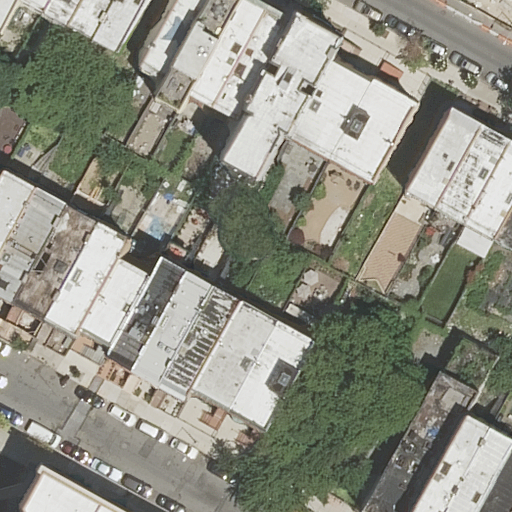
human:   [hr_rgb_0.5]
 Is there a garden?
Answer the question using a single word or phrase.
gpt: yes

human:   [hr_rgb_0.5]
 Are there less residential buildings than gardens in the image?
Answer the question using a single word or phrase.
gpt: no

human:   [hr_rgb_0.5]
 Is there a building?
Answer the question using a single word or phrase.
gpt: yes

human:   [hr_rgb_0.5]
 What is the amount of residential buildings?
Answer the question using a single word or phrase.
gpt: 32

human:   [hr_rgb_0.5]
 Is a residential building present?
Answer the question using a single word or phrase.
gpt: yes

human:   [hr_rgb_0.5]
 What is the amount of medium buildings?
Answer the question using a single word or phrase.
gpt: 20

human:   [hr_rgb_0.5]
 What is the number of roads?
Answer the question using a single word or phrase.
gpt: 2

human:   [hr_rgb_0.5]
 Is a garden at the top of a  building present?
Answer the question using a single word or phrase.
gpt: no

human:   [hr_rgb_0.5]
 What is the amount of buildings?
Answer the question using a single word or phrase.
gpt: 32

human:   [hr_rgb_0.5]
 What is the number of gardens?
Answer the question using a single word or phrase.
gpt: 1

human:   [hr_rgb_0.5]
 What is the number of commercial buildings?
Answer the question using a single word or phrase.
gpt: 0

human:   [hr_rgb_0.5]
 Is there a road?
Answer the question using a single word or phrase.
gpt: yes

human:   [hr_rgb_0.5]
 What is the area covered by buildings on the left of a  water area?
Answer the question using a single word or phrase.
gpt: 0m2

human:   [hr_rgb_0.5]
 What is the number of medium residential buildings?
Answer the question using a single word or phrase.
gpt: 20

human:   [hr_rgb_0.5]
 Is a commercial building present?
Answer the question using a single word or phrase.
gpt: no

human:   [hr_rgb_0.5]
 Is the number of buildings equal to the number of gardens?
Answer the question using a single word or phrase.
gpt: no

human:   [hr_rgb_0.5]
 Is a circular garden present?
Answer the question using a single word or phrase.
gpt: no

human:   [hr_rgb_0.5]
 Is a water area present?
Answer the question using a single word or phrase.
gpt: no

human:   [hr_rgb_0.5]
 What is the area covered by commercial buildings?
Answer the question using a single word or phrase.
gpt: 0m2

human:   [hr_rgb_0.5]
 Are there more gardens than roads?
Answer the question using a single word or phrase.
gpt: no

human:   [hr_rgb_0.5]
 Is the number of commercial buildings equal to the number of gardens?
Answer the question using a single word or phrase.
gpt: no

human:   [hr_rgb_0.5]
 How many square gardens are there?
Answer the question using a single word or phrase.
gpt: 0

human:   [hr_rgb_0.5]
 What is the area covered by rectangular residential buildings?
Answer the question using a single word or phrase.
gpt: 2908m2

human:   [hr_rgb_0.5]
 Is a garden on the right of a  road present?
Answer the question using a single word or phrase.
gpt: yes

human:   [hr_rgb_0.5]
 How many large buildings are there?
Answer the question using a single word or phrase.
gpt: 0

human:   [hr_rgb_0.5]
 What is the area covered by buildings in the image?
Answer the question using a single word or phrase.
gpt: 3658m2

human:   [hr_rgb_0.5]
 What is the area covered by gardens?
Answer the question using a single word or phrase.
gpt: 974m2

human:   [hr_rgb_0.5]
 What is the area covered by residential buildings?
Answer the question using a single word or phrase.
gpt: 3658m2

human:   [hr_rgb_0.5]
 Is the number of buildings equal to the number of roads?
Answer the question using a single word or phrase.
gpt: no

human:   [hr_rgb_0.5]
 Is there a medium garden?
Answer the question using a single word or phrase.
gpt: no

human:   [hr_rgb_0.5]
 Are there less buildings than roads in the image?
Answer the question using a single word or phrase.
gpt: no

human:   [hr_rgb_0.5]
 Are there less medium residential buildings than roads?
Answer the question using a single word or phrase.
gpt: no

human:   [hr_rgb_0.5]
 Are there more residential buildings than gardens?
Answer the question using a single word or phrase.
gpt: yes

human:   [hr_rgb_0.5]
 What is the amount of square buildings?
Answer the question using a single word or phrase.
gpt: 0

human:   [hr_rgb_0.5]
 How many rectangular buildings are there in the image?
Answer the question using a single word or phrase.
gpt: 29

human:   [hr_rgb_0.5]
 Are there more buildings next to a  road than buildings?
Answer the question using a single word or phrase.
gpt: no

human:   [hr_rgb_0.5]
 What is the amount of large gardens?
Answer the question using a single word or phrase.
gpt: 1

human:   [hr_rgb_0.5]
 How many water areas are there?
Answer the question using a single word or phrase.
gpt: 0

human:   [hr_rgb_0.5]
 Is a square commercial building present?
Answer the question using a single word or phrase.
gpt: no

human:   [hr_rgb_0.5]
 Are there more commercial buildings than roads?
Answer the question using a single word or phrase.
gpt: no

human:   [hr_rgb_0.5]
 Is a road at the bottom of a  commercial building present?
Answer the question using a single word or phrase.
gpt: no

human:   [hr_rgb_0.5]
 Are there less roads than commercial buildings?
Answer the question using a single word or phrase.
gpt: no

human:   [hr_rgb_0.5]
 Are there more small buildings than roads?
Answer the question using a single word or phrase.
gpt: yes

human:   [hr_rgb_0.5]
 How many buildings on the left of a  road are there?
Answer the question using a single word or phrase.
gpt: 24

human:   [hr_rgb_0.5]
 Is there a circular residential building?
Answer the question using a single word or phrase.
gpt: no

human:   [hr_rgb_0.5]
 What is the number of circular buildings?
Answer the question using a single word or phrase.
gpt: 0

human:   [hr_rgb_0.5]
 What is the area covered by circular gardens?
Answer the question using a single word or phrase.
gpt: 0m2

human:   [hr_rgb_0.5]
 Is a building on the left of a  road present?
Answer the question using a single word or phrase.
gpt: yes

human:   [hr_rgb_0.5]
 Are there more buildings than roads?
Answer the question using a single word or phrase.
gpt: yes

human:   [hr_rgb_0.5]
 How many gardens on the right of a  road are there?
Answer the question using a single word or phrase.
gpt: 1

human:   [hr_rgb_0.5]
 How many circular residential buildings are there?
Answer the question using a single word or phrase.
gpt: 0

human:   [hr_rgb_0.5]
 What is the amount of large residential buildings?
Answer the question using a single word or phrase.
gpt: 0

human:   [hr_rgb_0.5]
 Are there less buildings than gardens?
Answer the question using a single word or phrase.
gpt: no

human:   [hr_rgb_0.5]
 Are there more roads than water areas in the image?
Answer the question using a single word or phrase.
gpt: yes

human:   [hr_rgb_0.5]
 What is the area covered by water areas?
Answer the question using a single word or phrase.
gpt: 0m2

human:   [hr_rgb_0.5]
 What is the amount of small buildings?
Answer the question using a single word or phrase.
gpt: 12

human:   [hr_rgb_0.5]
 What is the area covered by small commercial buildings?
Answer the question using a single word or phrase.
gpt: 0m2

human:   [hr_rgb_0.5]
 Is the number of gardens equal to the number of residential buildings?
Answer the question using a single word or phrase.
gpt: no

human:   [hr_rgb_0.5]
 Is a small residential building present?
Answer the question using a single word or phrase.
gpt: yes

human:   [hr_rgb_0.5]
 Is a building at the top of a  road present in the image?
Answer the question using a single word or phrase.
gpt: yes

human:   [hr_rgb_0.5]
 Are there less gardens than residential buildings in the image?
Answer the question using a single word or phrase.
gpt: yes

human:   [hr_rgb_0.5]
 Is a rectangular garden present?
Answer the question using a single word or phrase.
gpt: yes

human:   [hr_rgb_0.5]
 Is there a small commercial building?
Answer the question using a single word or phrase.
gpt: no

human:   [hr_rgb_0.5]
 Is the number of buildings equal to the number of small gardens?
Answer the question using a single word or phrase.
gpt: no